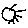
Label: sun